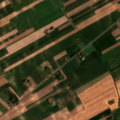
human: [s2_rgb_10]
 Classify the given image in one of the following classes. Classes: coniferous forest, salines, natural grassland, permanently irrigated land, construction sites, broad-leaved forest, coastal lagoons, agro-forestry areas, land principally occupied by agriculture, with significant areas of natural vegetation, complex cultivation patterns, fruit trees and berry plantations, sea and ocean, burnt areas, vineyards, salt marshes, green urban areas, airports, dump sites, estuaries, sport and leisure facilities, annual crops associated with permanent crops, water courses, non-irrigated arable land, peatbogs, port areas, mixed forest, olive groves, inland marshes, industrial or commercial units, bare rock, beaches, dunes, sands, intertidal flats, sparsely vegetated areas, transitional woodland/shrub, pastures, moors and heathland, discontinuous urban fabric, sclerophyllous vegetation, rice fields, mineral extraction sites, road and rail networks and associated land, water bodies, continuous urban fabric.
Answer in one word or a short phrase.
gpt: discontinuous urban fabric, non-irrigated arable land